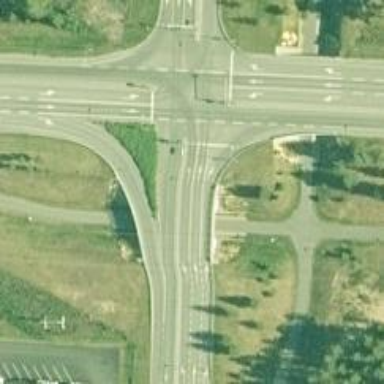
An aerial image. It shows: Secondary link road with asphalt surface.